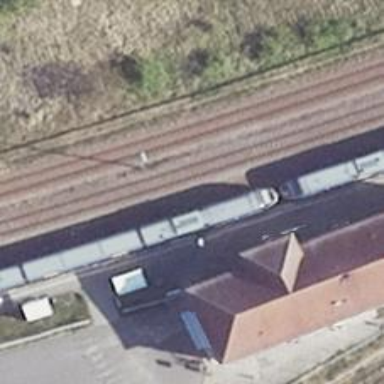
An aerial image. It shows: Railway station that also serves as public transport station.